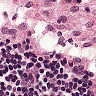
Metastatic tissue present: no